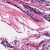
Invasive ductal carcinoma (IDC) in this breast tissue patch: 0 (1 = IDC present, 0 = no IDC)